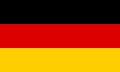
Flag of Germany